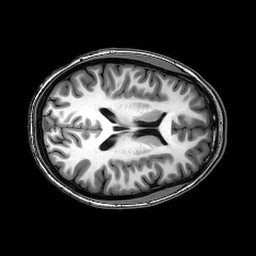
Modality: T1w
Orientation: axial
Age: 23
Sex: female
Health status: healthy
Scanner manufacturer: philips
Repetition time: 0.008209 s
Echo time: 0.00376 s